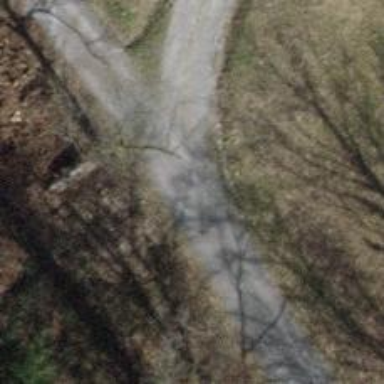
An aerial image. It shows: Compacted track with grade2 level.